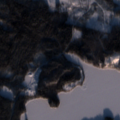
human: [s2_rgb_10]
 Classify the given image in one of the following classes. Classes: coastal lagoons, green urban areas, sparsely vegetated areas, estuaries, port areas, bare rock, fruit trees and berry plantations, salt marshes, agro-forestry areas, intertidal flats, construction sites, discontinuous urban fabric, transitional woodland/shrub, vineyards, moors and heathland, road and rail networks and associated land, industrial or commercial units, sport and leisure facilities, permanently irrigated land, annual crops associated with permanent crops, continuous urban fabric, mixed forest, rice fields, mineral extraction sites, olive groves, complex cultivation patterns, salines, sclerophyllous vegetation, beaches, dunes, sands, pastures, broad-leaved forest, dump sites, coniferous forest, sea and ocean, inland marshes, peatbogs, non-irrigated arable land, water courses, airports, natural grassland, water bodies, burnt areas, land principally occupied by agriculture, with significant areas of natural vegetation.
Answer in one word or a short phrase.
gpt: coniferous forest, mixed forest, transitional woodland/shrub, water courses